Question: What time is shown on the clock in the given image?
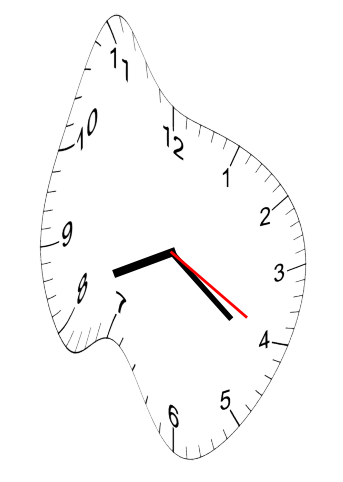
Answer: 08:21:20